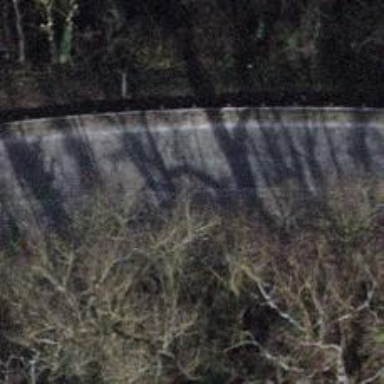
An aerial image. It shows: Primary road with asphalt surface.